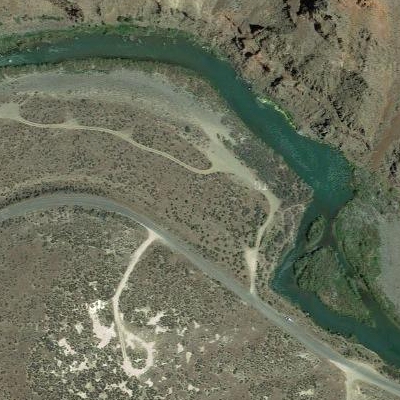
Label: dRiverLake